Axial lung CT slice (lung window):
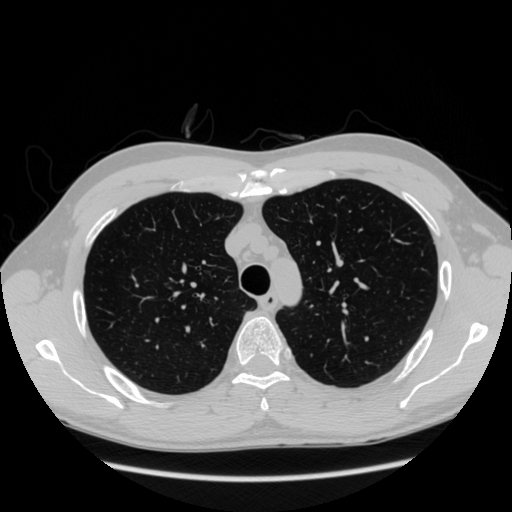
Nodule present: no